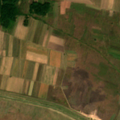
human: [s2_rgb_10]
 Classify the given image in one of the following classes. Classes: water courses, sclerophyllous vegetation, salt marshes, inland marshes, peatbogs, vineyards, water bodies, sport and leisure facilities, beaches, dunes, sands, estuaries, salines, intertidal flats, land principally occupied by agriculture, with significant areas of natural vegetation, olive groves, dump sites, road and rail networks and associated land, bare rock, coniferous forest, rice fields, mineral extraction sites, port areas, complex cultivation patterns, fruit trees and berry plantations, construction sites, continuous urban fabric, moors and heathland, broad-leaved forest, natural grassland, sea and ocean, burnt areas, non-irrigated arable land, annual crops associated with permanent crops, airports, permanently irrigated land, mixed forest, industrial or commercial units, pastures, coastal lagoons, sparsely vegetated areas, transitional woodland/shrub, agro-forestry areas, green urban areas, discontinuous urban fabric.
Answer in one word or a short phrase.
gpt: non-irrigated arable land, pastures, complex cultivation patterns, land principally occupied by agriculture, with significant areas of natural vegetation